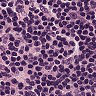
Metastatic tissue present: no